Question: I am just starting with Foundation 4's grid system and I was under the impression that the 12-column layout was the entire page, but when I opened up Foundation and saw their examples I was confused. Here is the picture
The part under the grid says that it is a 12 column section so where I am confused is the 'Getting Started' sidebar.
1. What is the width of a 12-column section?
2. What is the 'Getting Started' sidebar? (how many columns?)
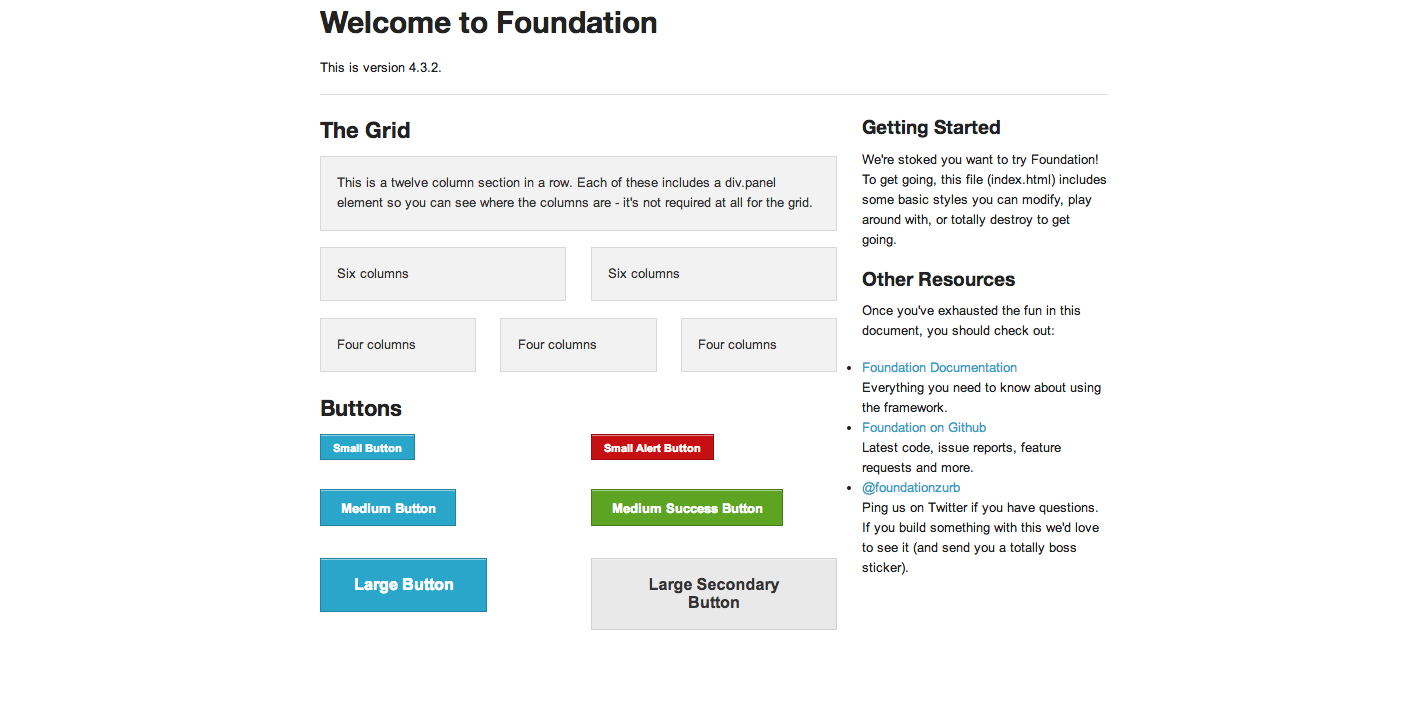
Answer: Default width of 12-column section in foundation 4 is 1000px but you can change it in _variable.scss file. Find this line:
'''
// $row-width: emCalc(1000);
'''
change '1000'(for example: 1200) then remove comments and compile Sass files:
'''
$row-width: emCalc(1200);
'''
If you want see any section create with how many columns use <URL>.
For example, in <URL> for sidebar.
I write an example for Grid Design with foundation:
'''
<div class="row">
<div class="large-9 columns">
<div class="row">
<div class="large-12 columns">
Left section with 9 columns and two row.
First row with one section(12 columns)
Second row with 2 section(each 6 columns)
</div>
</div>
<div class="row">
<div class="large-6 columns">
6 columns
</div>
<div class="large-6 columns">
6 columns
</div>
</div>
</div>
<div class="large-3 columns">
Right section with 3 columns
</div>
</div>
'''
You can also use sass mixin to create new 'row' classs and new columns classes(for example: 'large-4 columns').
Write this code in your HTML file:
'''
<div class="your_custom_row">
<div class="your_custom_columns_4">
Define 'your_custom_row' in your sass file: @include grid-row;
'your_custom_row' equal to 'row columns'
Define 'your_custom_columns_4' in your sass file: @include grid-column(4);
'your_custom_columns_4' equal to 'large-4 columns'
</div>
<div class="your_custom_columns_8">
Define 'your_custom_columns_8' in your sass file: @include grid-column(8);
'your_custom_columns_8' equal to 'large-8 columns'
</div>
</div>
<div class="row">
<div class="large-4 columns">
'large-4 columns' equal to 'your_custom_columns_4'
</div>
<div class="large-8 columns">
'large-8 columns' equal to 'your_custom_columns_8'
</div>
</div>
'''
and write this code in your sass file:
'''
.your_custom_row {
@include grid-row;
.your_custom_columns_4 {
@include grid-column(4);
}
.your_custom_columns_8 {
@include grid-column(8);
}
}
'''